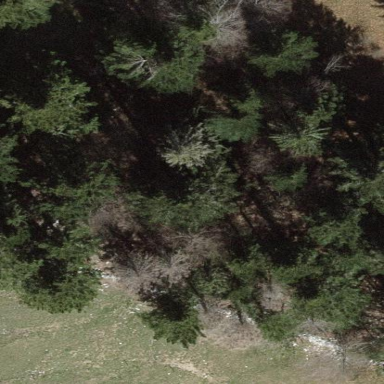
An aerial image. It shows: Forest with evergreen needle-leaved trees.